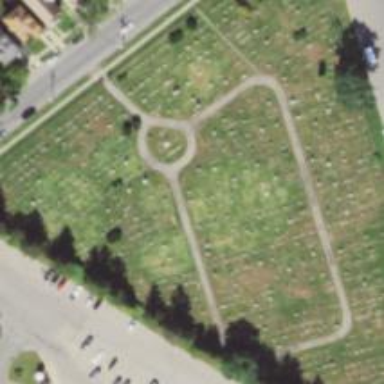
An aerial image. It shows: Cemetery.